Question: The below code creates two side by side boxplots with titles "pun" and "mv". How can I change the titles to "punishment" and "morality"?
'''
ggboxplot(d, x = "Condition.Name",
y = c("pun", "mv"),
combine = TRUE,
color = c("#0073C2FF", "#EFC000FF", "#0073C2FF", "#EFC000FF"),
xlab = 'Condition',
ylab = 'Total score'
'''

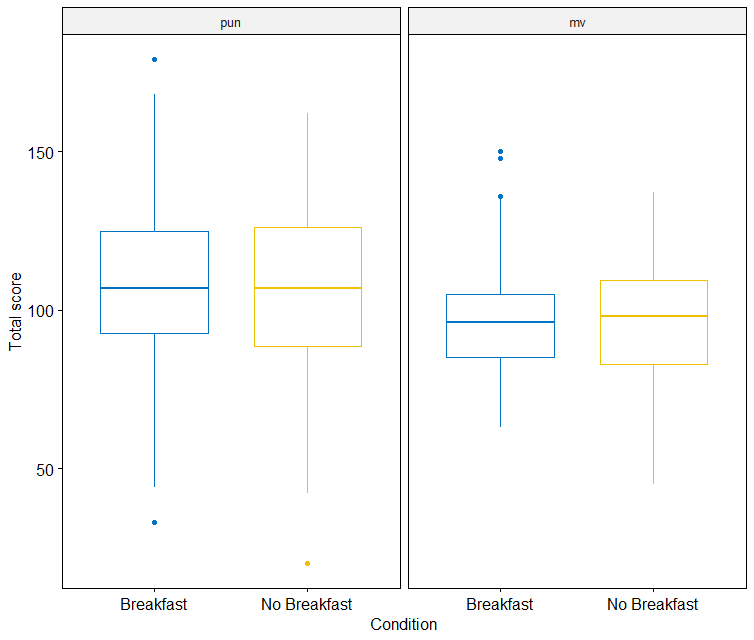
Answer: The easiest way to do this is to pass a version of your data with modified column names.
The following replicates your own set-up fairly well:
'''
library(ggpubr)
set.seed(1)
d <- data.frame(Condition.Name = rep(c("Breakfast", "No Breakfast"), 100),
pun = rnorm(200, 100, 10),
mv = rnorm(200, 98, 10))
'''
So using your own plotting code we get a similar plot to yours:
'''
ggboxplot(d, x = "Condition.Name",
y = c("pun", "mv"),
combine = TRUE,
color = c("#0073C2FF", "#EFC000FF", "#0073C2FF", "#EFC000FF"),
xlab = 'Condition',
ylab = 'Total score'
)
'''

To change it, we simply rename the columns in the copy of 'd' that we pass to 'ggboxplot'. The simplest way to do this is probably with 'dplyr::rename':
'''
ggboxplot(dplyr::rename(d, Punishment = pun, Morality = mv),
x = "Condition.Name",
y = c("Punishment", "Morality"),
combine = TRUE,
color = c("#0073C2FF", "#EFC000FF", "#0073C2FF", "#EFC000FF"),
xlab = 'Condition',
ylab = 'Total score'
)
'''

<URL>